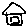
Label: house